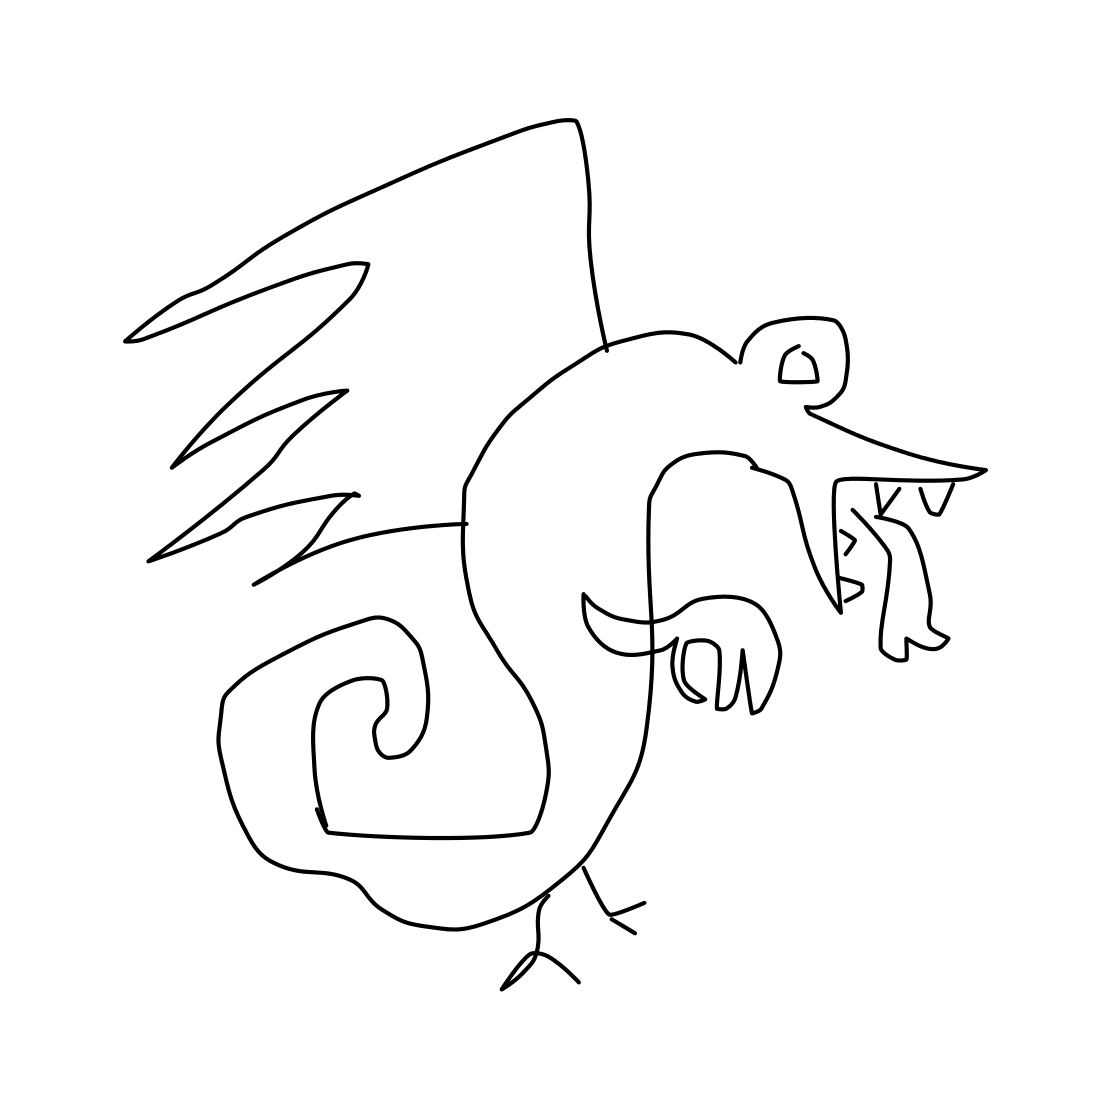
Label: dragon